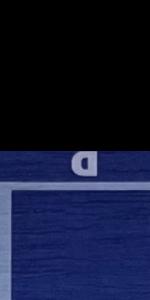
Label: Empty